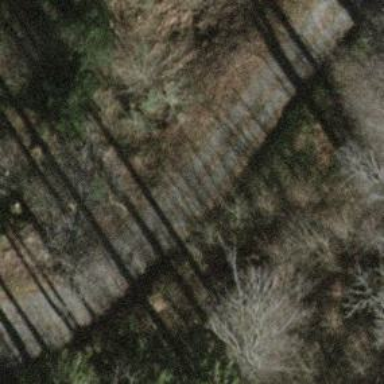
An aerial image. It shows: Track with grade 2 tracktype.